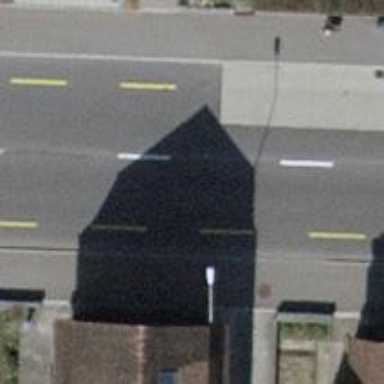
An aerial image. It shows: Secondary road with asphalt surface. It has cycle lane on both sides.